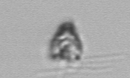
Label: Pyramimonas_longicauda